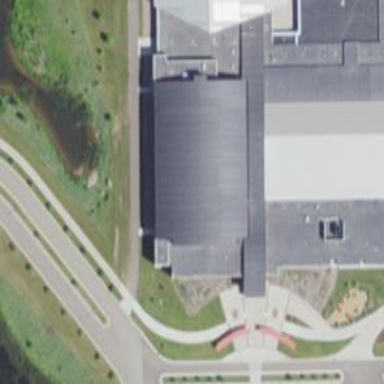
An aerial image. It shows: Sports centre featuring basketball court within building.